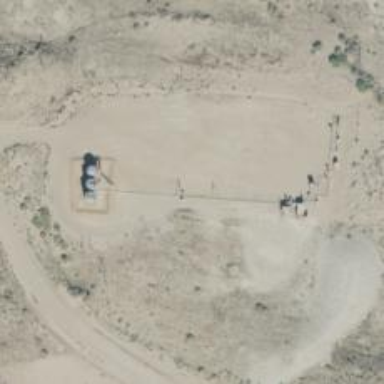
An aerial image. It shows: Petroleum well.